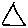
Label: triangle